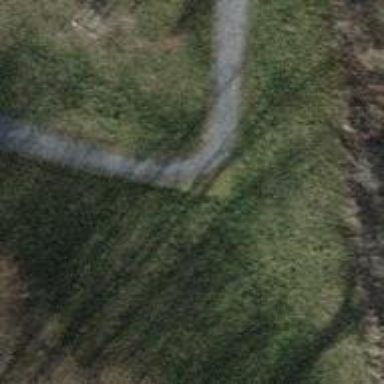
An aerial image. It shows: Fine gravel path with excellent trail visibility.